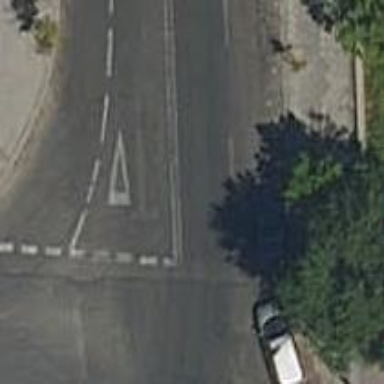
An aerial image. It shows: Road with "give way" sign.